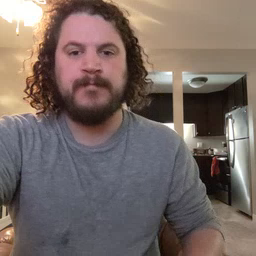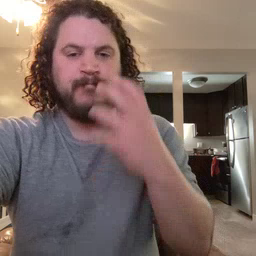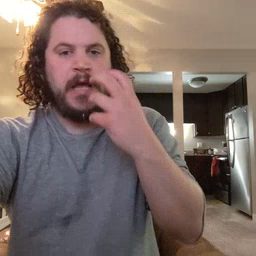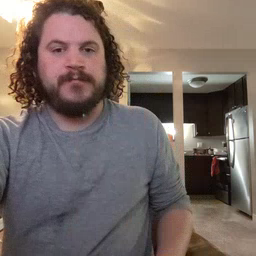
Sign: mad